Brain MRI, t1w sequence, axial 2D slice.
Patient: age 18, sex M, weight 78 kg, height 1.78 m
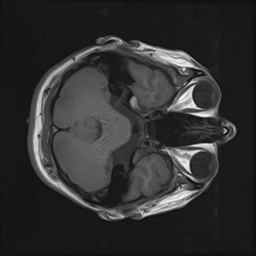